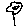
Label: flower